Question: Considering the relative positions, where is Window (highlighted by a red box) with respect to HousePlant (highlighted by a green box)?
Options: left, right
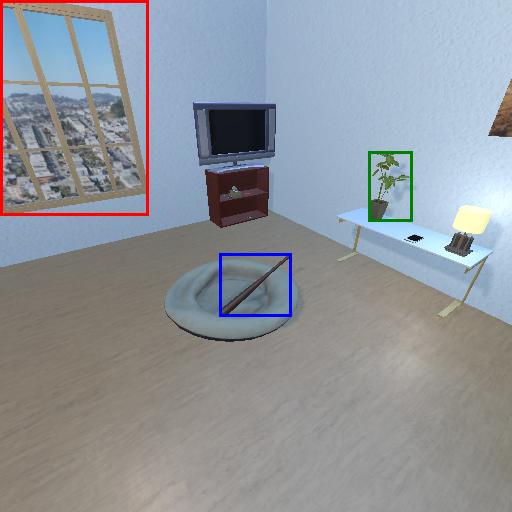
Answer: left